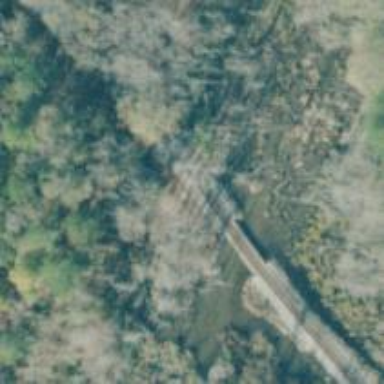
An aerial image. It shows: Railway bridge.